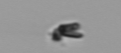
Label: detritus